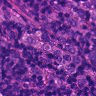
Metastatic tissue present: yes